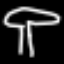
Label: mushroom